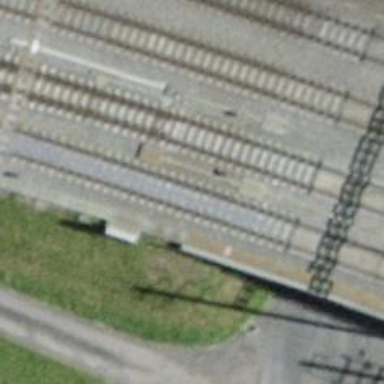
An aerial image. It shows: Single-track railway siding with electrified contact lines.